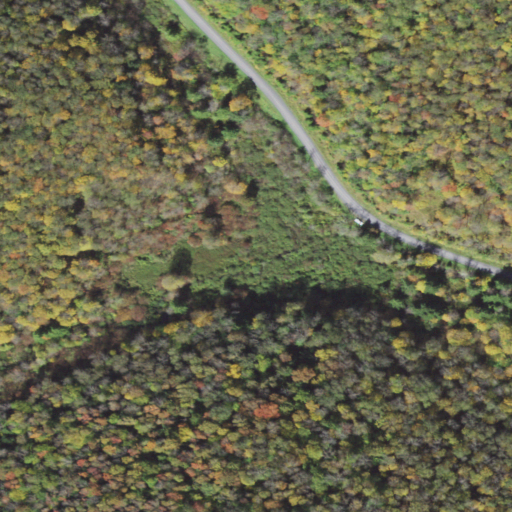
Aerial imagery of valley in Pennsylvania named Splash Dam Hollow containing deciduous forest, mixed forest, woody wetlands, and open development